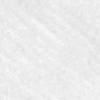
Label: no_change